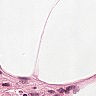
Metastatic tissue present: no